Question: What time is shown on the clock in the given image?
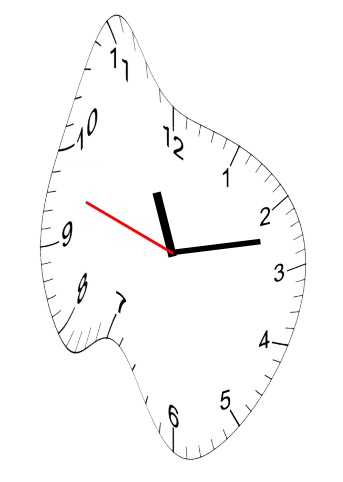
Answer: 11:12:48